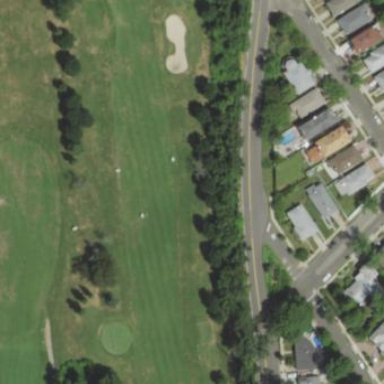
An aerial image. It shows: Golf fairway surrounded by grass.